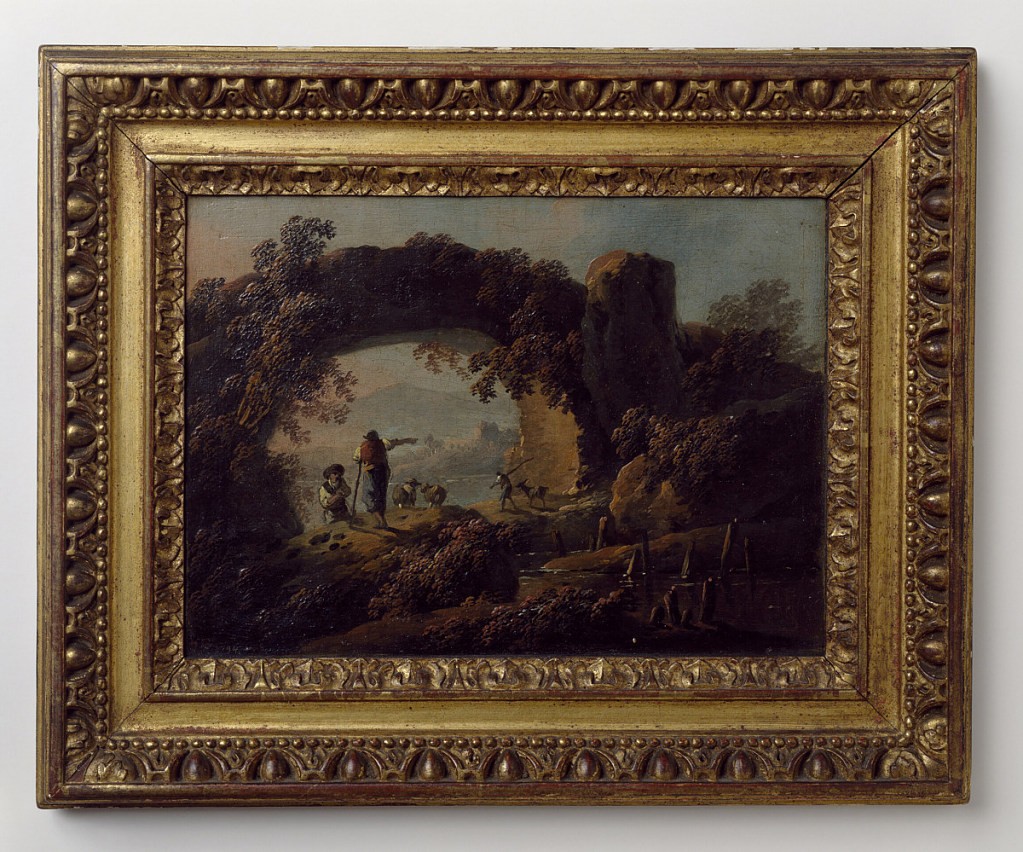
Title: Rustic Landscape with Aqueduct and Figures
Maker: Jean-Baptiste Pillement, French, 1728–1808
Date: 1794
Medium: Brush and oil on panel
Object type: Painting
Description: Rustic landscape with aqueduct and figures